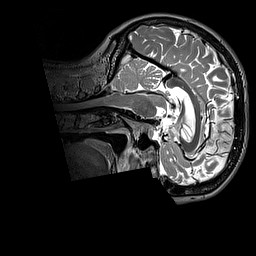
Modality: T2w
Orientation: sagittal
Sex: female
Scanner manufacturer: siemens
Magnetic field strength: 3 T
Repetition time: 3.2 s
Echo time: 0.409 s